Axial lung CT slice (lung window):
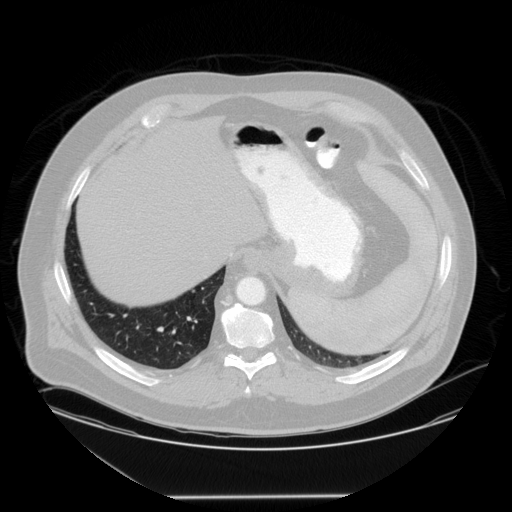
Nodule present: no